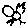
Label: bird